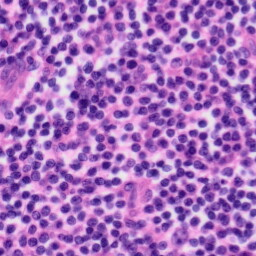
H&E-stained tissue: Tonsil